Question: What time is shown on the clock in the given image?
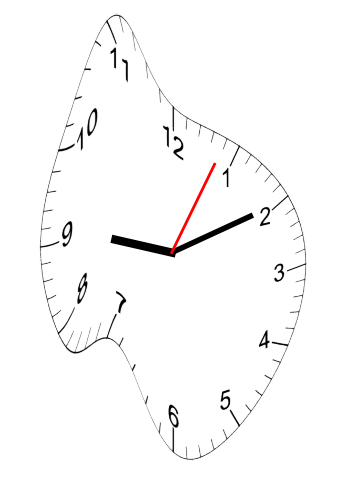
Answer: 09:10:04